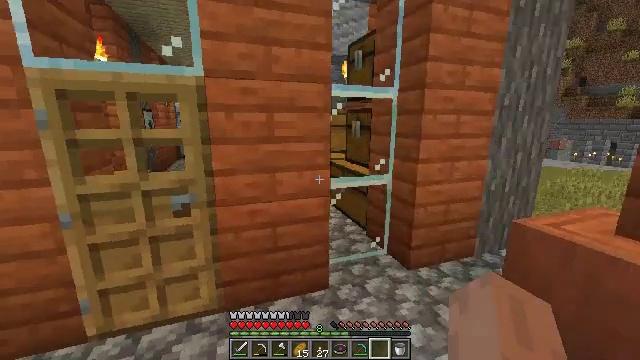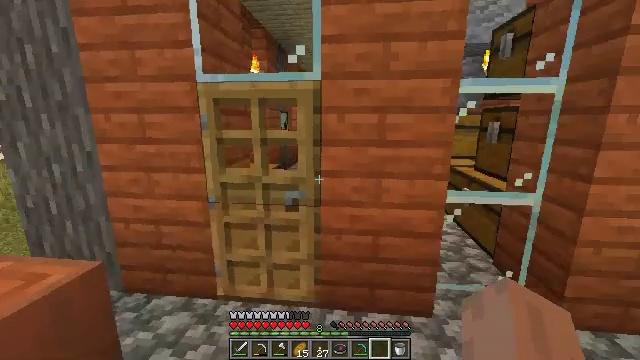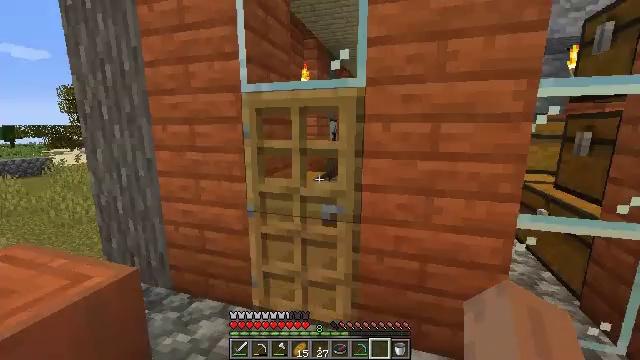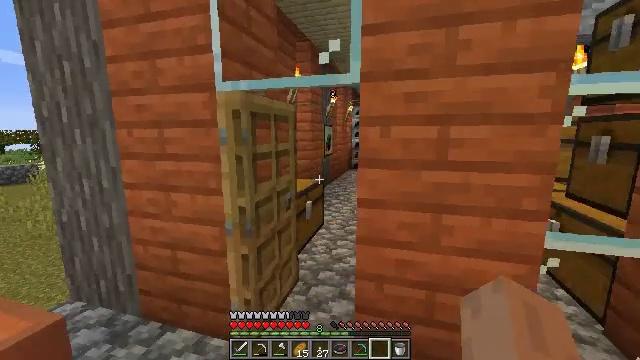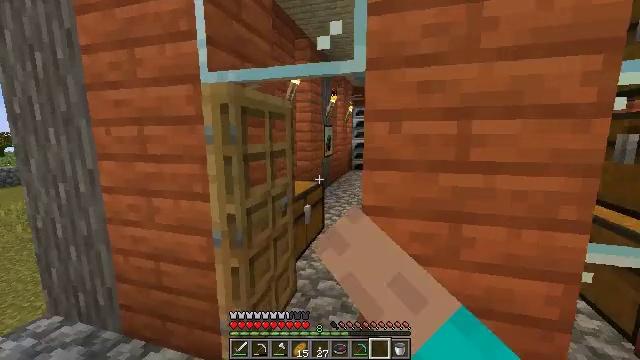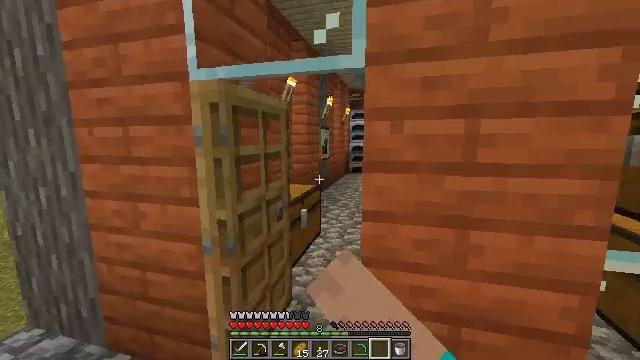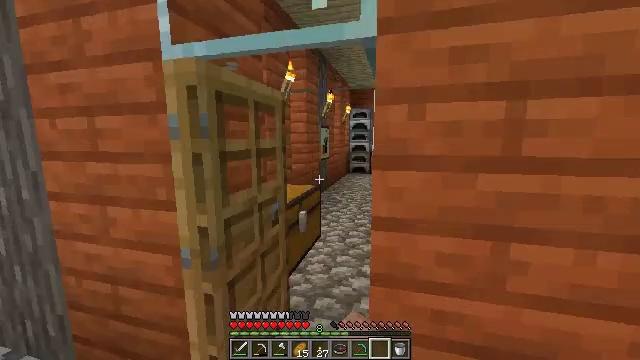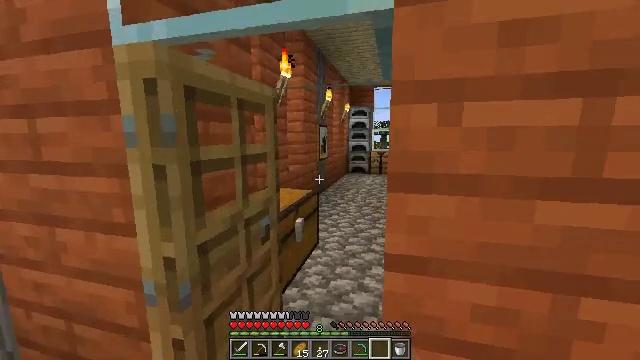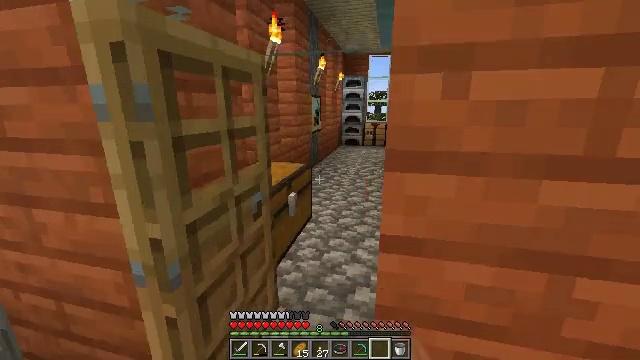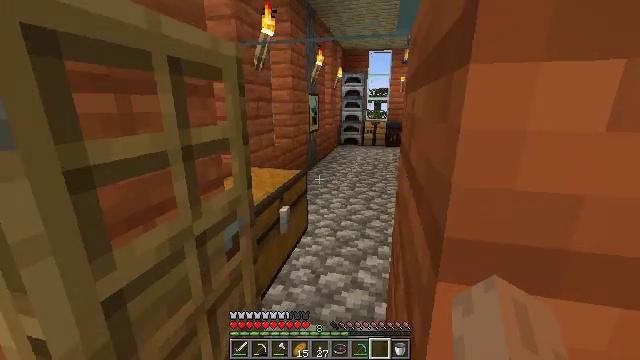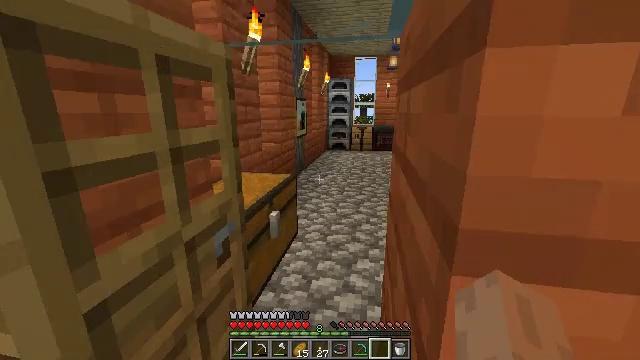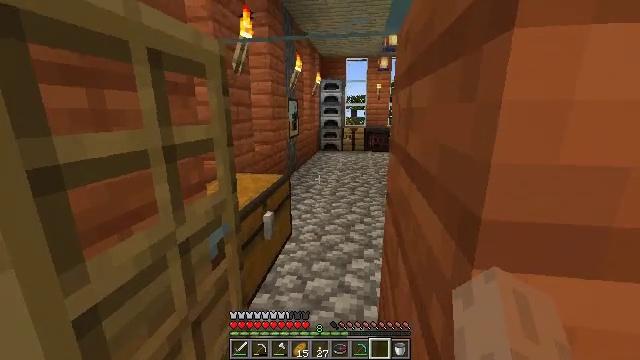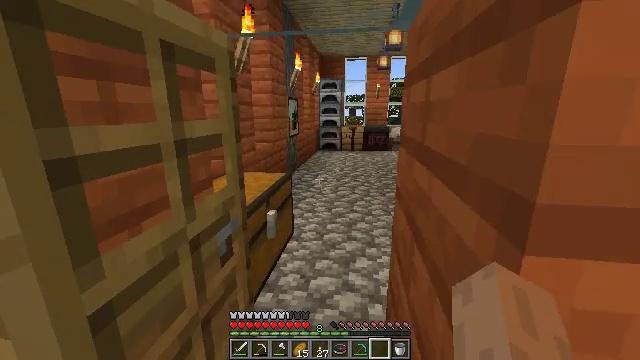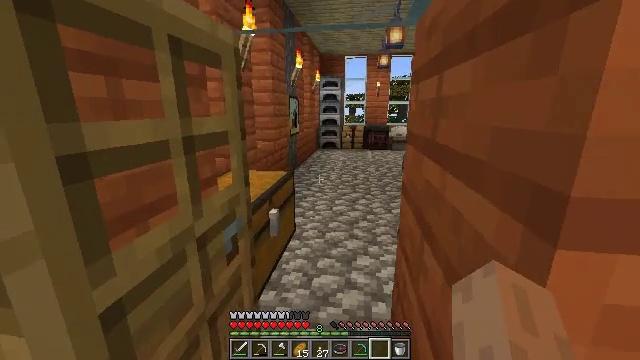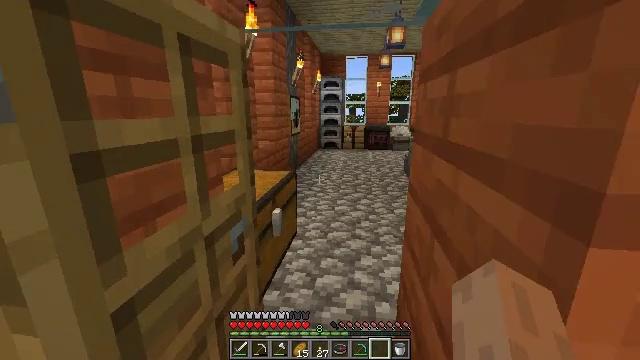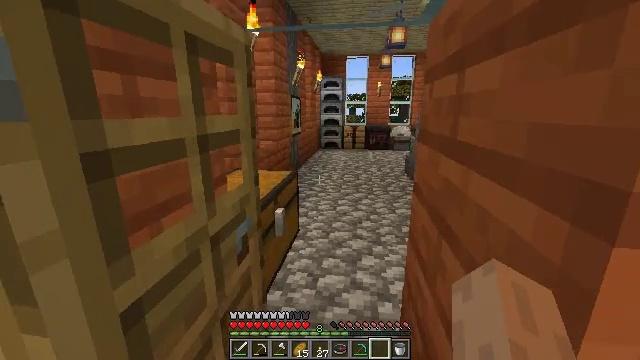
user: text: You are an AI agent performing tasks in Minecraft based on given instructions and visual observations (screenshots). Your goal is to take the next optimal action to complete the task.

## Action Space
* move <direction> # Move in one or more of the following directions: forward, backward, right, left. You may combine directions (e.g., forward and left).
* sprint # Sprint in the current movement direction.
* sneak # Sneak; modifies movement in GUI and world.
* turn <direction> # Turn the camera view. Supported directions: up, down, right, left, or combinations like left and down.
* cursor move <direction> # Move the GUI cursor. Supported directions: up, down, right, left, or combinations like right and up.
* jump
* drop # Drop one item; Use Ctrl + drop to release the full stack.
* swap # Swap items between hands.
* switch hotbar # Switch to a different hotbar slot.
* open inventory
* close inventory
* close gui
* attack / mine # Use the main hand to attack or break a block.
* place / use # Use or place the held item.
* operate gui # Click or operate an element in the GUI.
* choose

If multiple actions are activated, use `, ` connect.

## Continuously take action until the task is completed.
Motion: motion action
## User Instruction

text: Use obsidian, diamonds, and a book to craft an enchanting table.
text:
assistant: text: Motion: move forward, turn left
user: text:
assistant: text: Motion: move forward, turn left and up
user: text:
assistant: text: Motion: move forward, turn up, use / place
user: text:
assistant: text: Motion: move forward, use / place
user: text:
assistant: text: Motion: move forward, use / place
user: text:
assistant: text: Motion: move forward, use / place
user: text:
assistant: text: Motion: move forward
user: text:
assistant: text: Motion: move forward, turn right and down
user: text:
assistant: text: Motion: move forward
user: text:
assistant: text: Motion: move forward, turn right and up
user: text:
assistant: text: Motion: move forward, turn right
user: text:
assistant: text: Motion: move forward
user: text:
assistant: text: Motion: move forward
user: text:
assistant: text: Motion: move forward
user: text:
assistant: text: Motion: move forward
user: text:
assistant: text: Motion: move forward
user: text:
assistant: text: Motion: move forward
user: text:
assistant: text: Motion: move forward
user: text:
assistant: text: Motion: move forward
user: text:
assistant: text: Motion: move forward
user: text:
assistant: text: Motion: move forward, turn left
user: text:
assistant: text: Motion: move forward, turn left
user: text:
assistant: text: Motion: move forward, turn left and down
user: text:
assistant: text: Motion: move forward, turn left and down
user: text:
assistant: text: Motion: move forward, turn left
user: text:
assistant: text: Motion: turn left
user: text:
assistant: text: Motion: turn left and down
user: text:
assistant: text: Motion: turn left and down
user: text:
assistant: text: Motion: move back
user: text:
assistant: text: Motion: move back